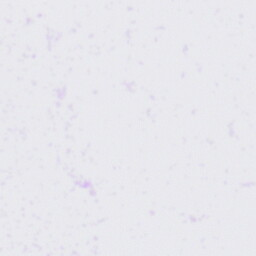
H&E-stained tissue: Tonsil